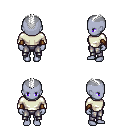
a pixel art fantasy rpg character, female body template, dark elf, purple skin, white long-sleeve shirt, metal pants, white short mohawk hairstyle, cloth bracers, four views (front, back, left, right), 2x2 character sprite sheet, small pixel art, hard edges, no anti-aliasing